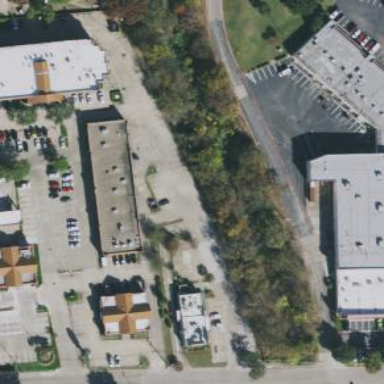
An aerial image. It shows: Retail area.